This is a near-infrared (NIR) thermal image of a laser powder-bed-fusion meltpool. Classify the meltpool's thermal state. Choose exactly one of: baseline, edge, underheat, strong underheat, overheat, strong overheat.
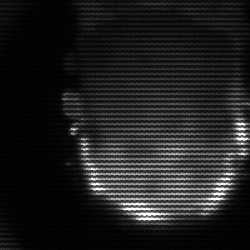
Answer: baseline